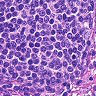
Metastatic tissue present: no